Interaction volume radius: 10 \u00c5
Interaction volume height: 50 \u00c5
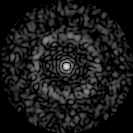
Disorder parameter: 0.8484